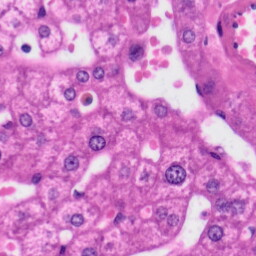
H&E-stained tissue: Liver